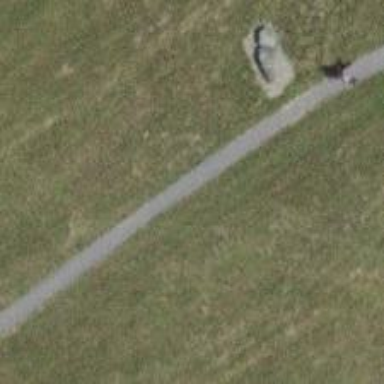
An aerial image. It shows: Path with fine gravel surface.